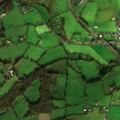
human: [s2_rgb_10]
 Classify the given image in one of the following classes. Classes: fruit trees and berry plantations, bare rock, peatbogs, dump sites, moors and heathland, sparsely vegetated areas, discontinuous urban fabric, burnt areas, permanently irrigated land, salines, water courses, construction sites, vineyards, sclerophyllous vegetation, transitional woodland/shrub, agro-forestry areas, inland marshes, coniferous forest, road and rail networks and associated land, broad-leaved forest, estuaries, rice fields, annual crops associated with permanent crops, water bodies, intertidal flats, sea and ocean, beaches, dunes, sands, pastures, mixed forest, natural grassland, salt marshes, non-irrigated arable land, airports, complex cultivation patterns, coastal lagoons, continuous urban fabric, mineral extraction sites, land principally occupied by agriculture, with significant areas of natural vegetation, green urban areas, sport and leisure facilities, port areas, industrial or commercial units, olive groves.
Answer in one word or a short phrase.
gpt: non-irrigated arable land, pastures